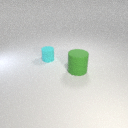
small cyan rubber cylinder behind large green rubber cylinder